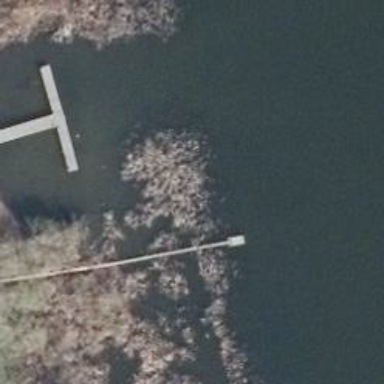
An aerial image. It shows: Man-made pier.